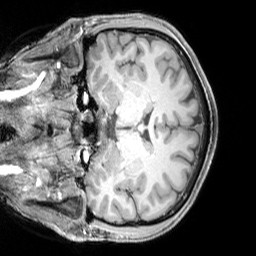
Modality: T1w
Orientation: coronal
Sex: male
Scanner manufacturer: siemens
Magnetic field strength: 3 T
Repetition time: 2.3 s
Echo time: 0.00226 s